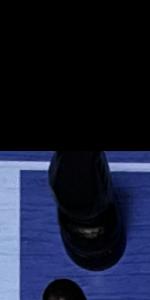
Label: Knight_Black